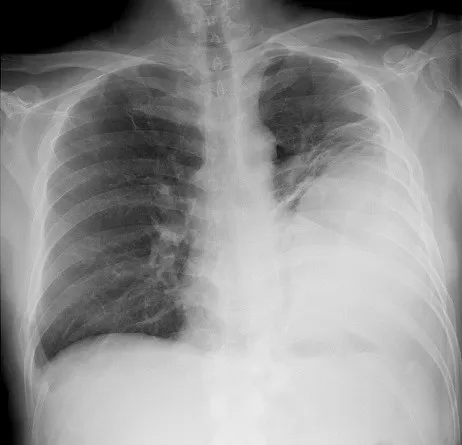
Chest X ray on admission with left sided thick biconvex opacity.
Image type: radiology (x_ray)